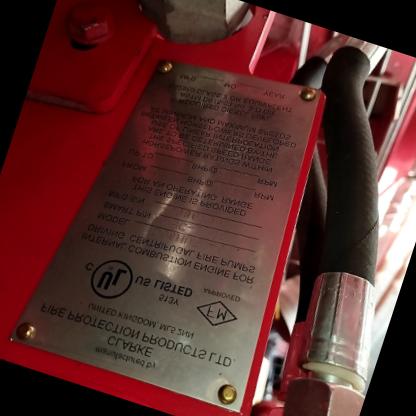
Klasa: tabliczka-znamionowa